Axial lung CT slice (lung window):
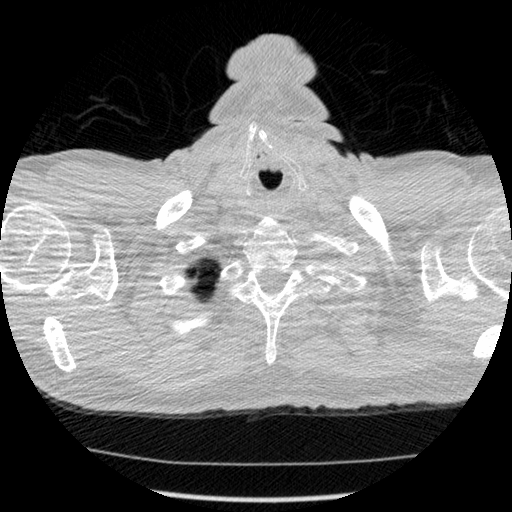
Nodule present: no